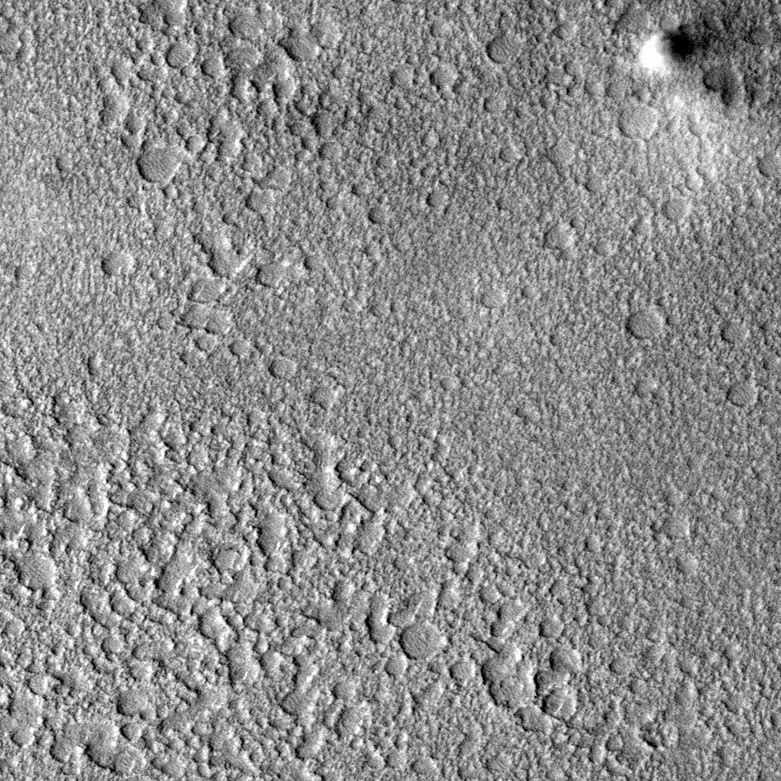
Label: dustdevil